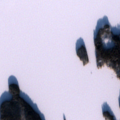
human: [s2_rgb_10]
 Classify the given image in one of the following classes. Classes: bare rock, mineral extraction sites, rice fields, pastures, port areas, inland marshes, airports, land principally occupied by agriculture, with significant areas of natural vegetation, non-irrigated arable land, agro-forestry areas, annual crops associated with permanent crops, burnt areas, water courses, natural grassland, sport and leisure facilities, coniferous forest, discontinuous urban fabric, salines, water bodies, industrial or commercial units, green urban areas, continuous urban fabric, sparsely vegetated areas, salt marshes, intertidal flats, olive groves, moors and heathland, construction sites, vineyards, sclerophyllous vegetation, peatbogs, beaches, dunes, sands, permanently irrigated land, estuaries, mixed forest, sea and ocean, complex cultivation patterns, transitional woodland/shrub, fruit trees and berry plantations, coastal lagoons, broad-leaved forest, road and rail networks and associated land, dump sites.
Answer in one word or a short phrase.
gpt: mixed forest, water bodies